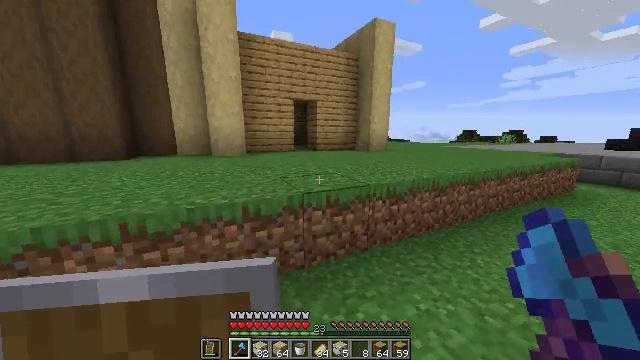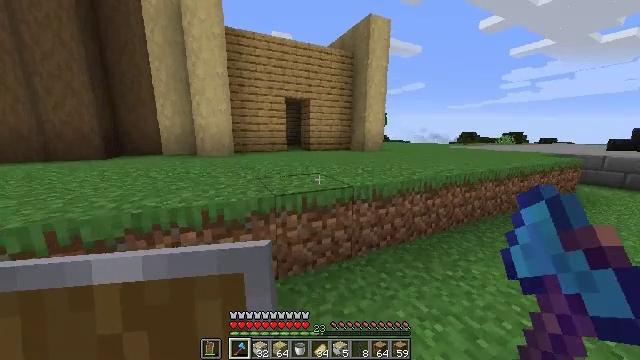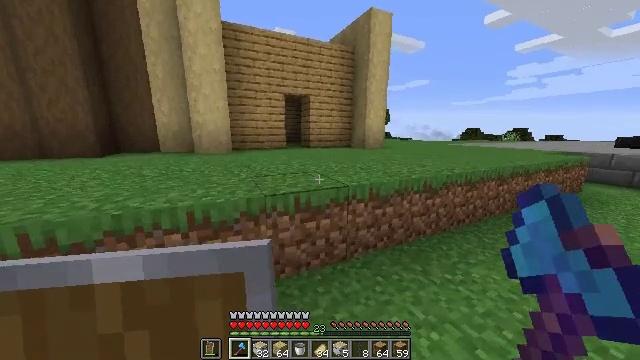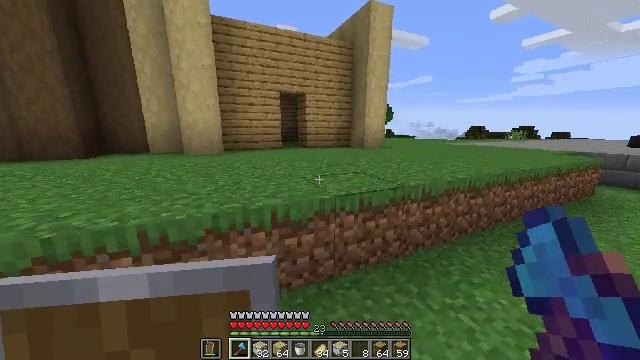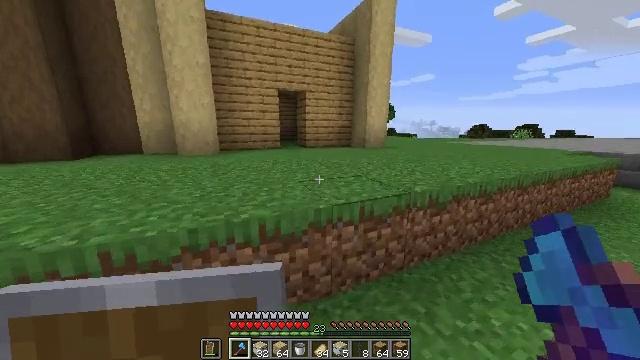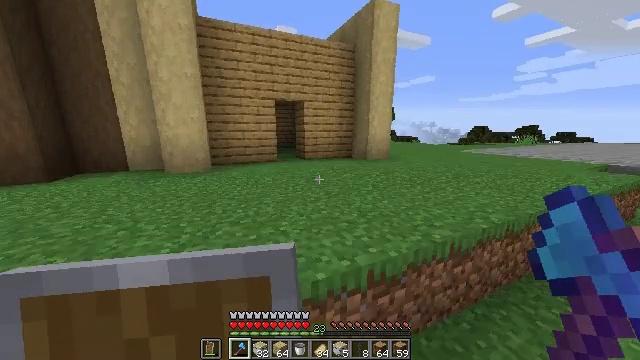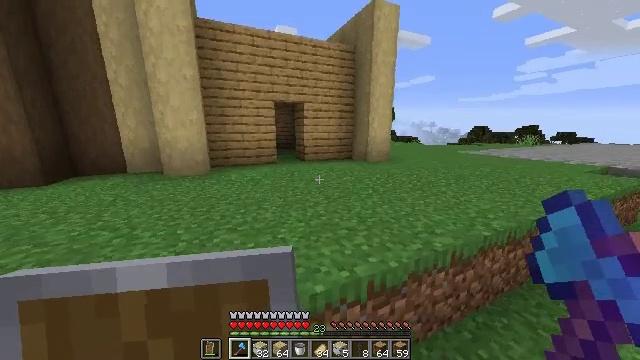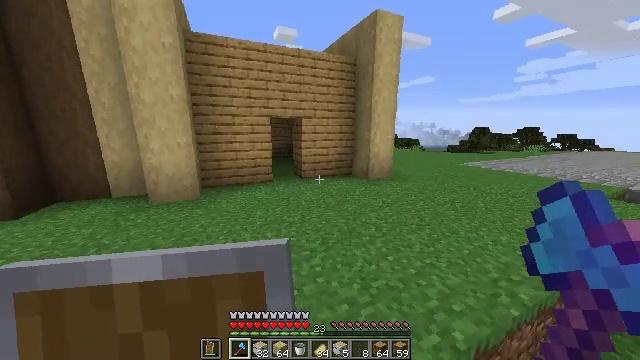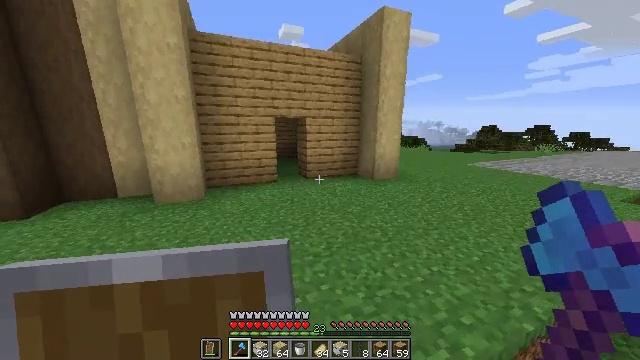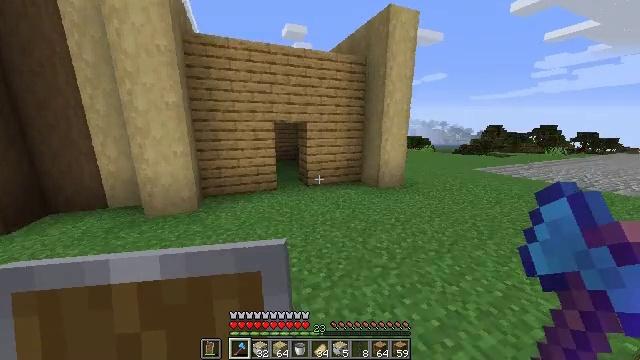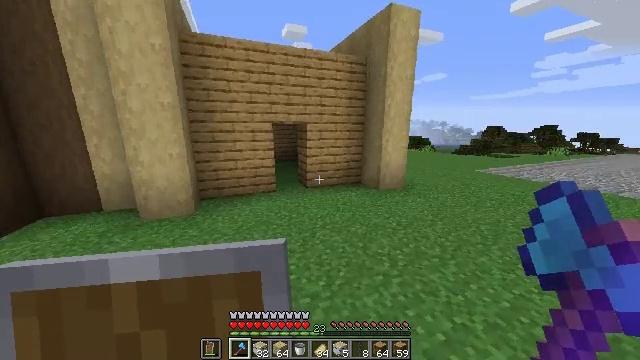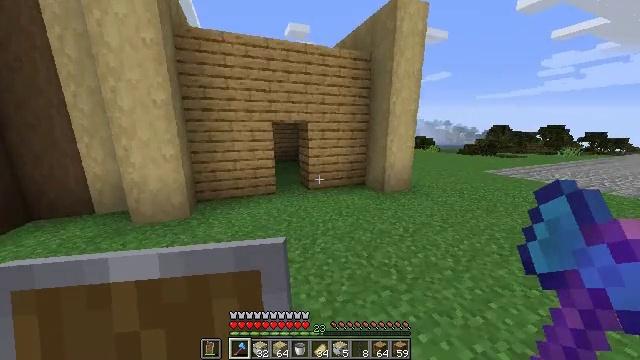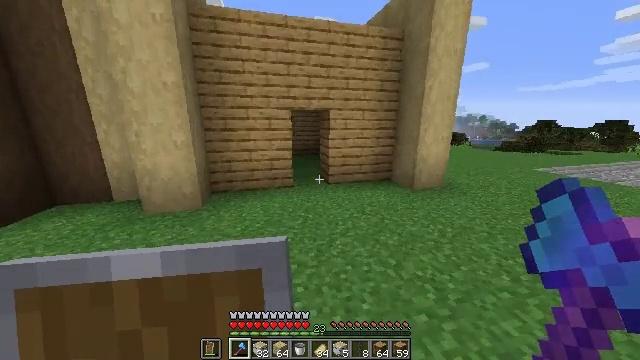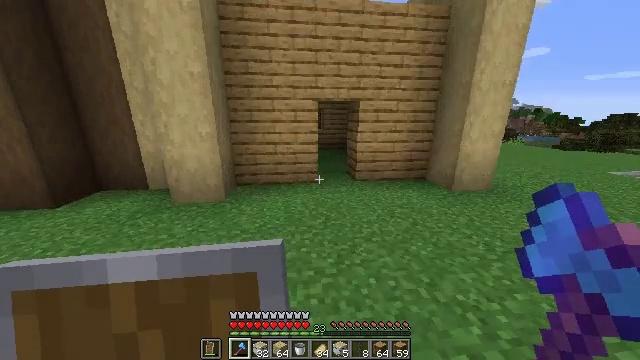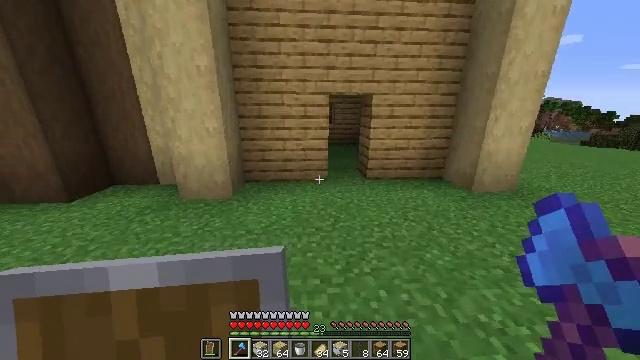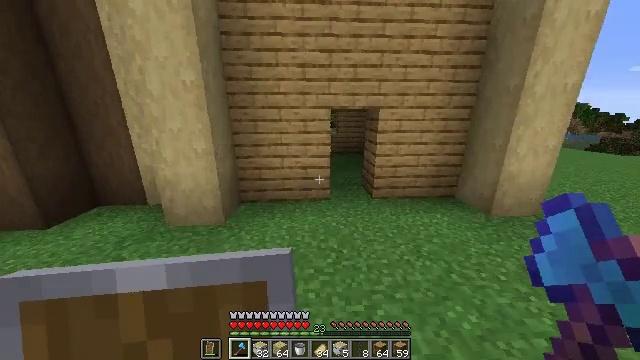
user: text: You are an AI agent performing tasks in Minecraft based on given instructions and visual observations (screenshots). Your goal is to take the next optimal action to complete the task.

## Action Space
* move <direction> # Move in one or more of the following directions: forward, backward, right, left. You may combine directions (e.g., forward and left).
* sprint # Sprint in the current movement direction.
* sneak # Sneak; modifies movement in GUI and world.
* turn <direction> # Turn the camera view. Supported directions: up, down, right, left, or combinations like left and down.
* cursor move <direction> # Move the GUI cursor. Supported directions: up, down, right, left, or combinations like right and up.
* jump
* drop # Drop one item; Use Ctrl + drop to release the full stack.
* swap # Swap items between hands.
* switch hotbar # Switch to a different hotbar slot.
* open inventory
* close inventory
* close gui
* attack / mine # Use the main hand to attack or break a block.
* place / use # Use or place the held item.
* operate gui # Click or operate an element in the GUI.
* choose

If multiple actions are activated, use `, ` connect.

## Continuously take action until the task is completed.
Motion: motion action
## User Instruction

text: Obtain the stripped birch log for building.
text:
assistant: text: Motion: move forward and move right
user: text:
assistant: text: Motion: move forward and move right
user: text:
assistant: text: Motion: move forward
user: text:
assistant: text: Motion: move forward
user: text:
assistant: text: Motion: move forward, jump
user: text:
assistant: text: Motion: move forward, jump
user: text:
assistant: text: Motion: move forward, jump
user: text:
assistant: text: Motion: move forward, turn left, jump
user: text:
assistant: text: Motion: move forward, jump
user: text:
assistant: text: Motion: move forward, jump
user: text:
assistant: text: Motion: move forward, jump
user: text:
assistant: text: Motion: move forward, turn left and down, jump
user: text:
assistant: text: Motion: move forward, turn left and down, jump
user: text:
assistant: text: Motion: move forward, turn left and down, jump
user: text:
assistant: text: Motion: move forward, jump
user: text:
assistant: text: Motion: move forward, turn right and down, jump
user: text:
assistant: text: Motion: move forward, jump
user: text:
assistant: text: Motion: move forward, jump
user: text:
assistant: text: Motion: move forward, jump
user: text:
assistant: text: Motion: move forward, jump
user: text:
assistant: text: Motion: move forward, jump
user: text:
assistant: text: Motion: move forward and move right, jump
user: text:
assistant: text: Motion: move forward and move right
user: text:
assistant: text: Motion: move forward and move right
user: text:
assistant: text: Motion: move forward and move right
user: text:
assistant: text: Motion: move forward and move right
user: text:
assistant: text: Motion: move forward and move right
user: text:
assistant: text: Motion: move forward and move right
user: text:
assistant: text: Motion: move forward and move right, turn left
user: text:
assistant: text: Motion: move forward and move right, turn left